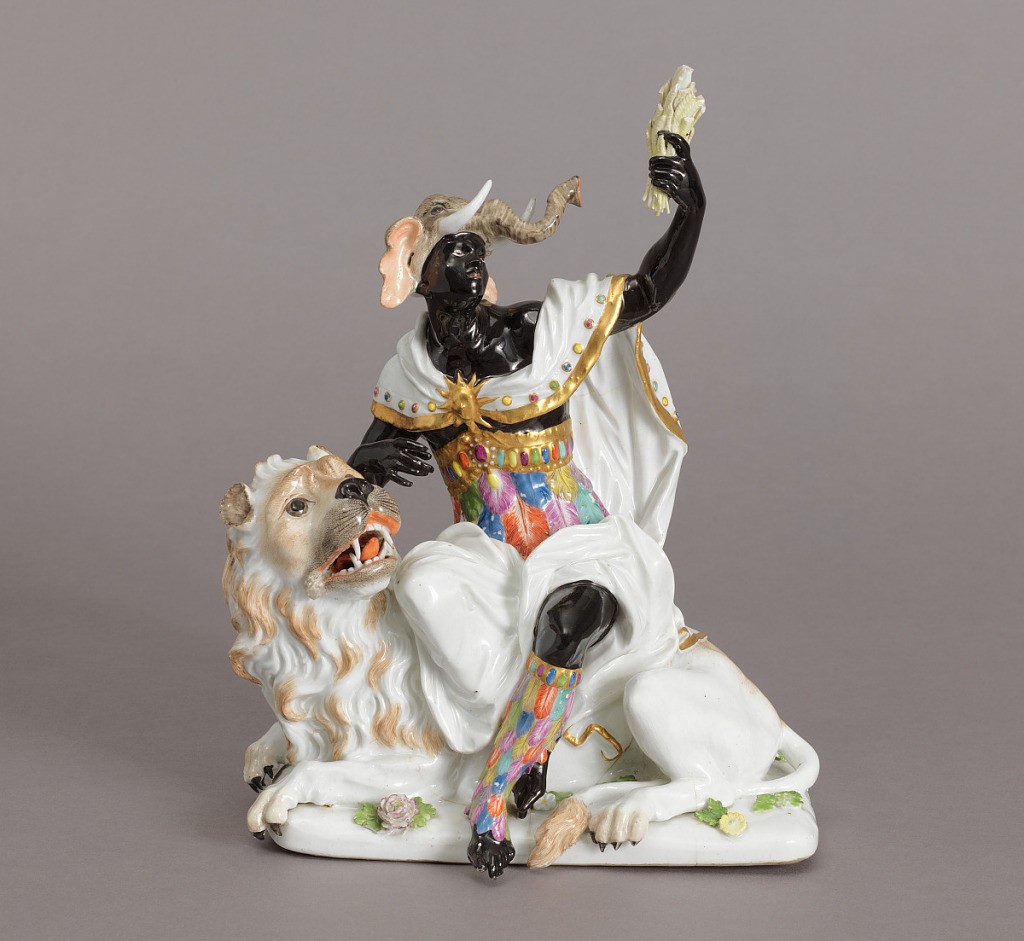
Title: Allegorical Figure of "Africa"
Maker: Meissen Porcelain Manufactory, German, active from 1710 to the present
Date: ca. 1760
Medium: hard paste porcelain, vitreous enamel, gold
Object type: figure
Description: "Africa" female figure, black, with elephant-head coif, feather tunic and legings, holding sheaf of wheat; seated on crouching lion, facing left.